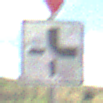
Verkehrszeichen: VerlaufVorfahrtsstrasse4
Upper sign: VorfahrtGewaehren
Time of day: Midday
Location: Outdoor (Nature)
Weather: PartlyCloudy
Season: Autumn
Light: Natural